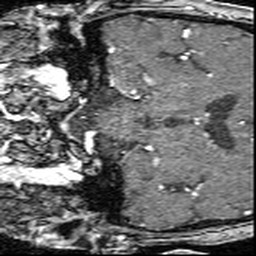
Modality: angio
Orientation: coronal
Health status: ill
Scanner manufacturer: siemens
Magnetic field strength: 3 T
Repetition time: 0.023 s
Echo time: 0.00395 s